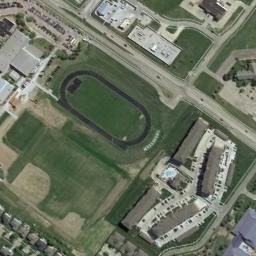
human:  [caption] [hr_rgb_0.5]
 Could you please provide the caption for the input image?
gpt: The track in the field is not colored .

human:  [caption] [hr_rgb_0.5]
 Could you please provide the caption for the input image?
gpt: The track and field are built on the lawn, Next to the residential area .

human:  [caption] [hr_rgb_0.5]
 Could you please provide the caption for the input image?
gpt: The ground track field is on a lawn and is surrounded by some buildings .

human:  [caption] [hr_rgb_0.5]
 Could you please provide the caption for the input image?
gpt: There are many buildings next to the ground track field .

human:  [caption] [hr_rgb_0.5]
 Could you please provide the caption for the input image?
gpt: A ground track filed with a black track and green lawns around .